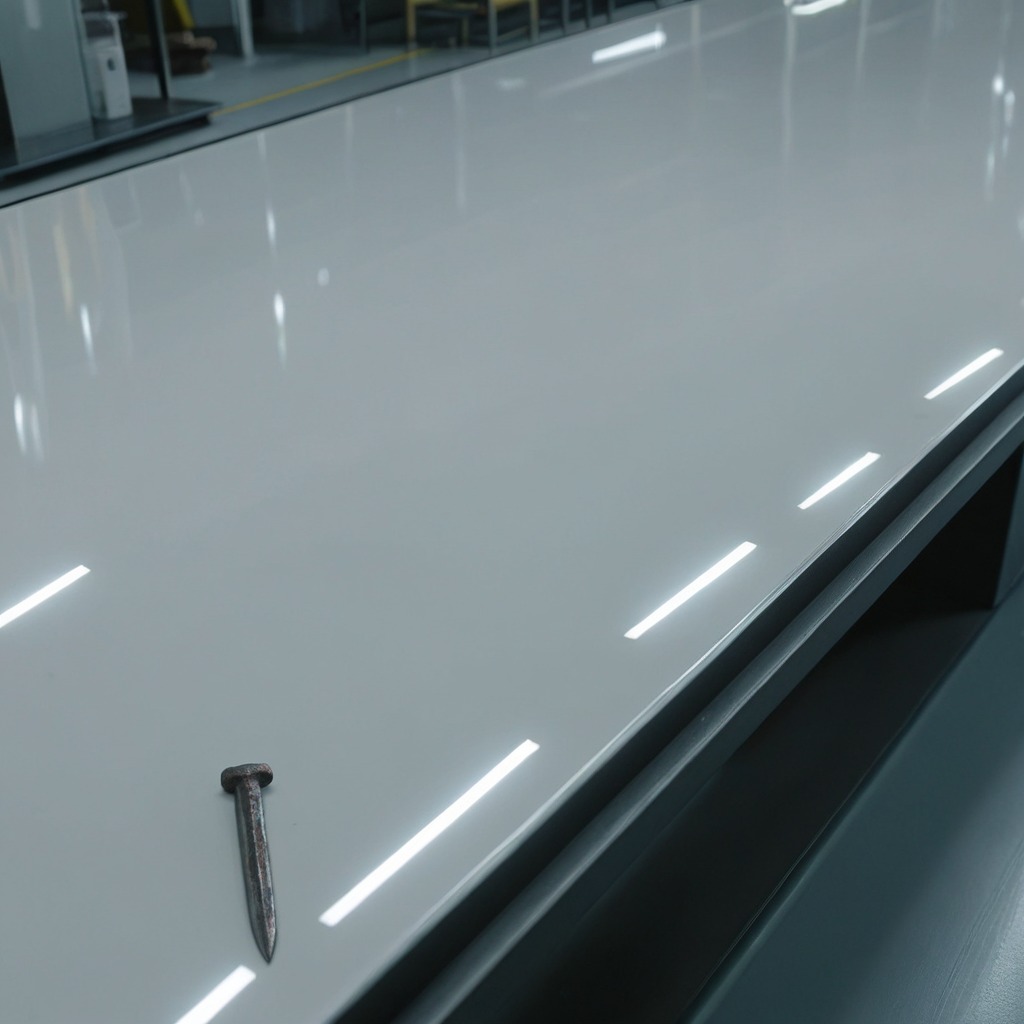
A nail is lying on a table in a ship maintenance bay.